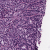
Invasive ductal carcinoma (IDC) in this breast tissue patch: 1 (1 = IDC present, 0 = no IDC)